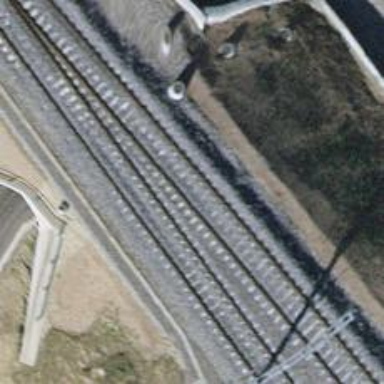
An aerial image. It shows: Railway track with contact line for electrification.